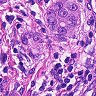
Metastatic tissue present: yes